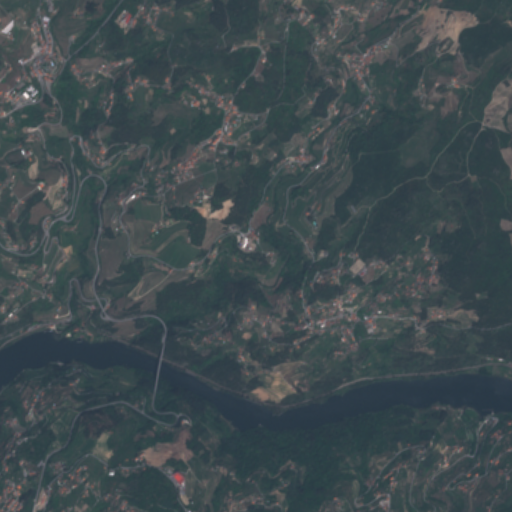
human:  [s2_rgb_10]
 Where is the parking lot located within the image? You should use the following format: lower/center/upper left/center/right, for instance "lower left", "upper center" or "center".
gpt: The parking lot is located in the center left of the image.
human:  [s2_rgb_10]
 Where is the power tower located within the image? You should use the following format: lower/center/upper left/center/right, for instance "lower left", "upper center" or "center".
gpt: The power tower is located in the upper of the image.
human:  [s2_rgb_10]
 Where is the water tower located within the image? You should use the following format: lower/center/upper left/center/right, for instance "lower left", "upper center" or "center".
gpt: The water tower is located in the center left of the image.
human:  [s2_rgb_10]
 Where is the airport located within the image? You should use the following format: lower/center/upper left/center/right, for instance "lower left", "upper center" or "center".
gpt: There is no airport in the image.